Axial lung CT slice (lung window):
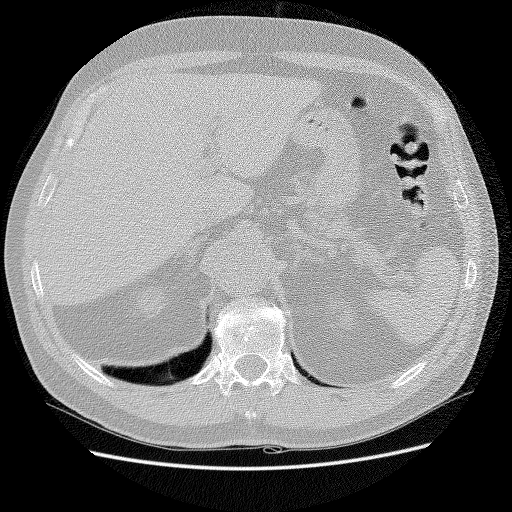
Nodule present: no